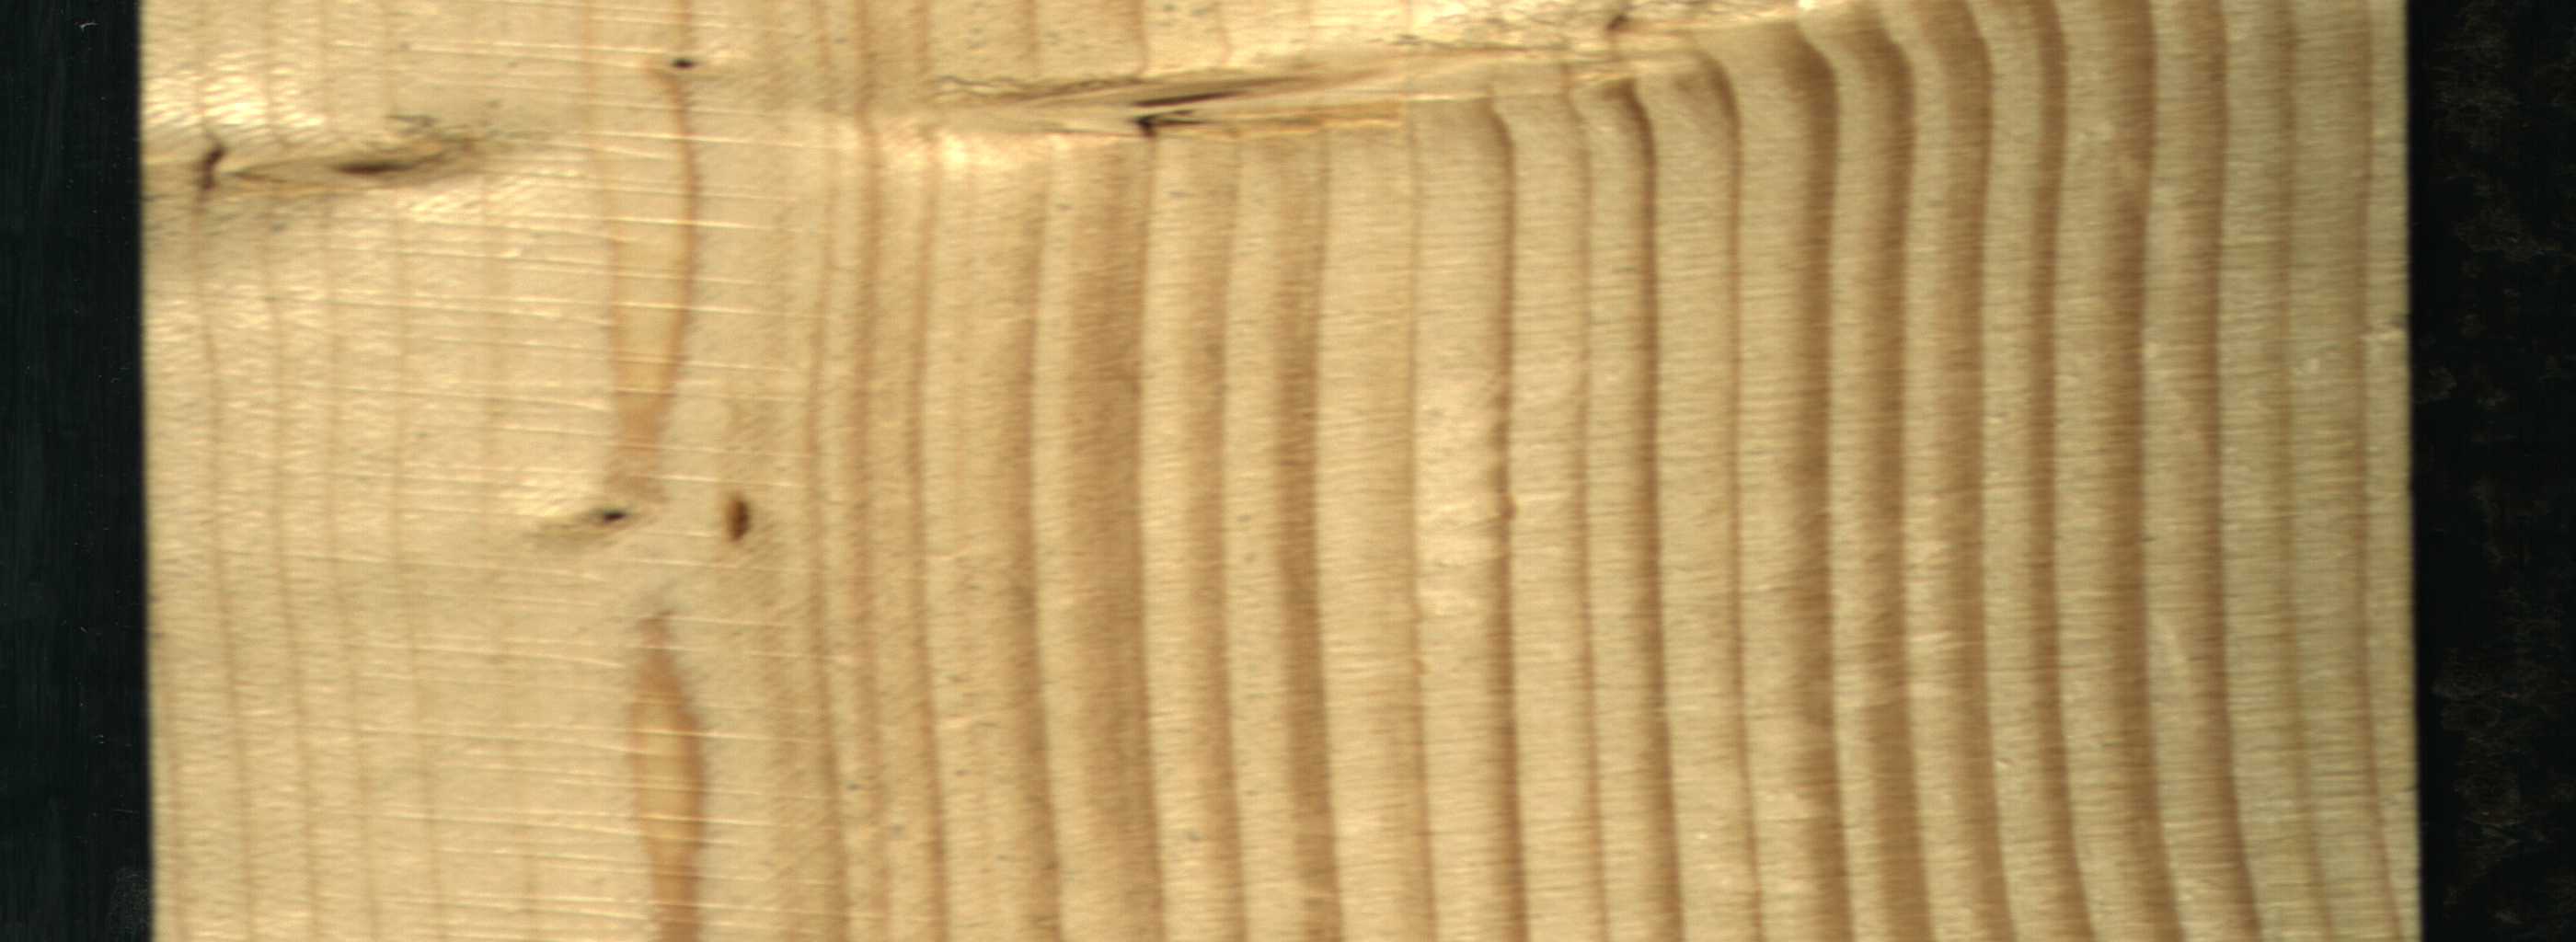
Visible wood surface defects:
resin
Live_Knot
Live_Knot